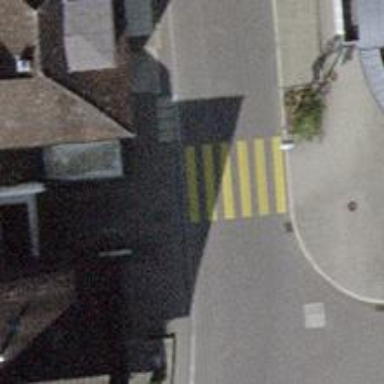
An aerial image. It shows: Zebra crossing on the road.